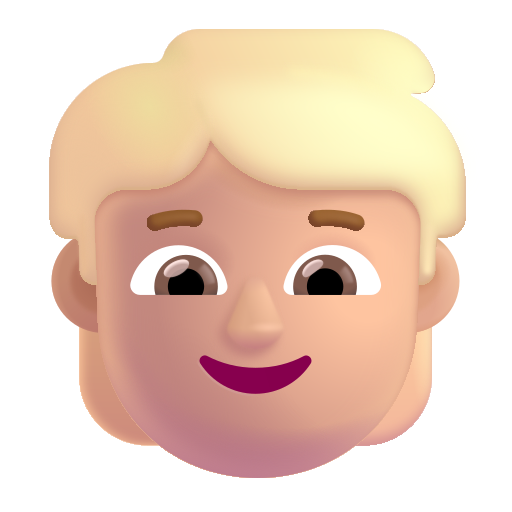
child color  light